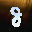
Label: 8